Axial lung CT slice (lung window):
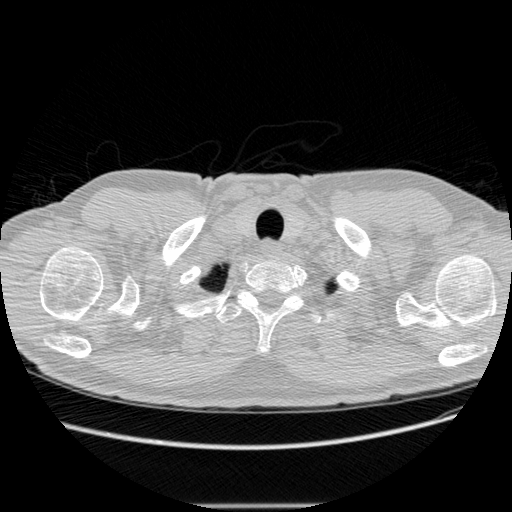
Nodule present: no